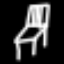
Label: chair